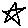
Label: star